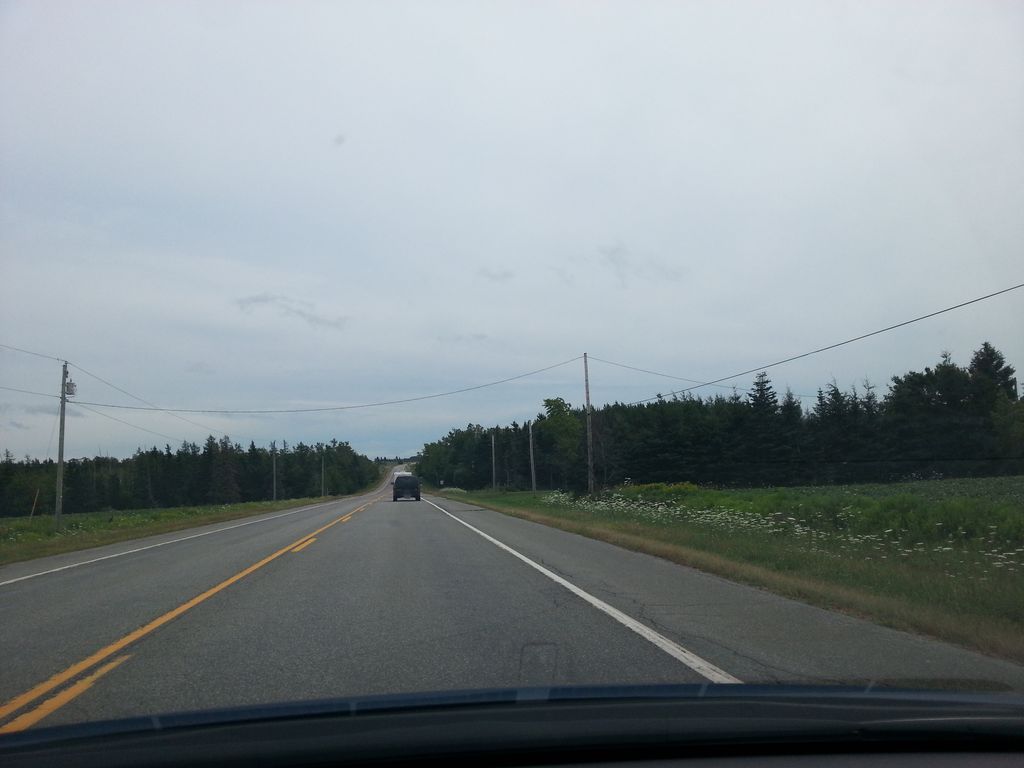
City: charlottetown